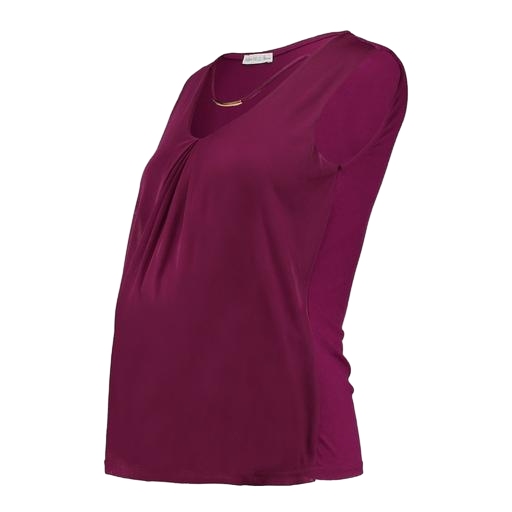
purple pleated-front georgette top, purple pleat front v-neck shell, green maternity nursing top, white background